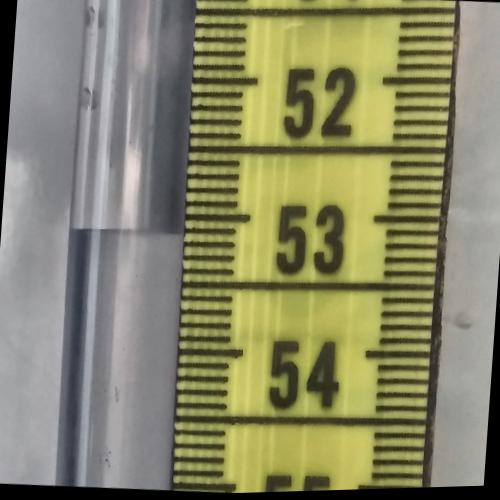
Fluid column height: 53.1 cm